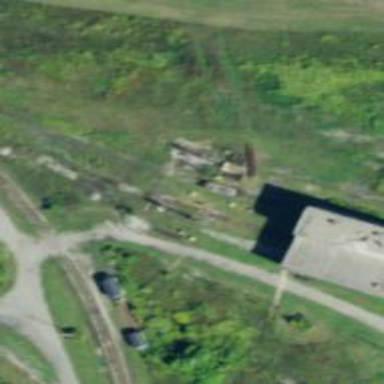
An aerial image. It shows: Preserved railway spur.